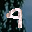
Label: 4